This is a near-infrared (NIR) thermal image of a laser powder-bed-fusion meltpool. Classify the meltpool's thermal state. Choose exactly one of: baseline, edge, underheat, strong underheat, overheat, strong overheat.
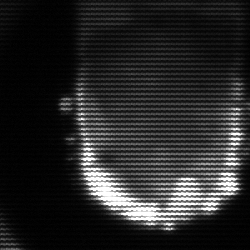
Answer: baseline